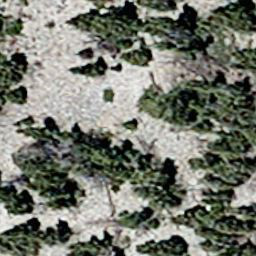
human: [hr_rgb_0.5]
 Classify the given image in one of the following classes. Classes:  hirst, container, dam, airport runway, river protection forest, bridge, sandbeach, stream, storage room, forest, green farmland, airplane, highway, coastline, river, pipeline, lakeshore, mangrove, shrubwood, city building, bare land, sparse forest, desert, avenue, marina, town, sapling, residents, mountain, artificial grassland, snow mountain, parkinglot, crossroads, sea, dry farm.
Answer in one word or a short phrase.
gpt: sparse forest